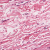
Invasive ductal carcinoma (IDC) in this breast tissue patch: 0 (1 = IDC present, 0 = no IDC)